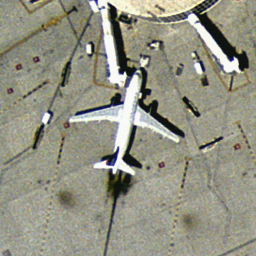
Label: airplane